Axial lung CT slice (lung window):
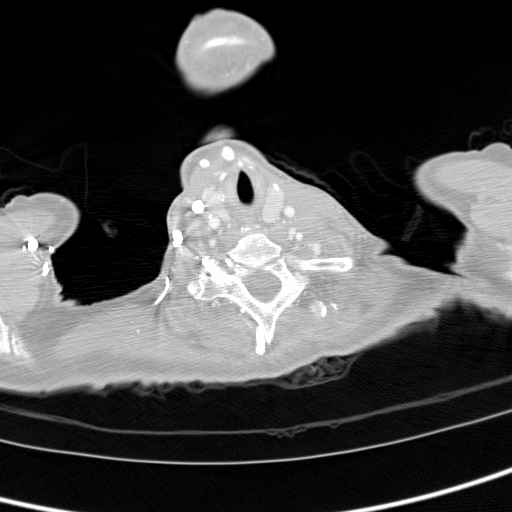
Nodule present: no